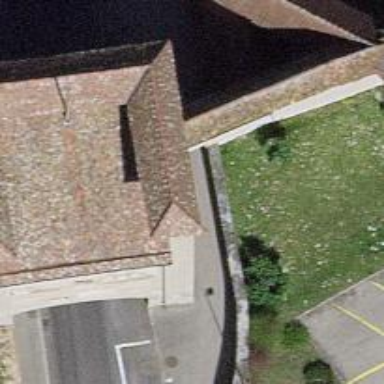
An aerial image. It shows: City wall serving as barrier.